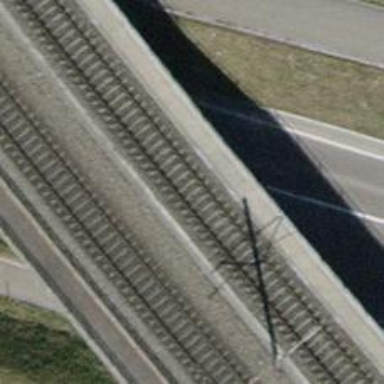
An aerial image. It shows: Railway bridge with electrified tracks and single contact line.